Interaction volume radius: 5 \u00c5
Interaction volume height: 25 \u00c5
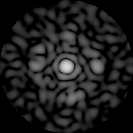
Disorder parameter: 0.8518